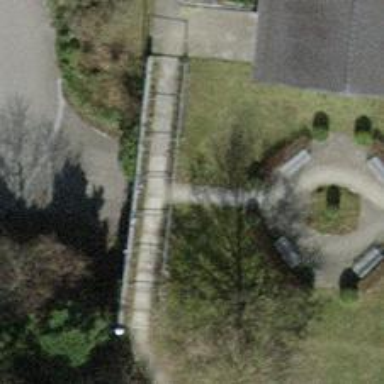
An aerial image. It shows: Footway made of paving stones.